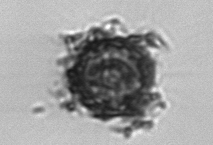
Label: Thalassiosira_TAG_external_detritus